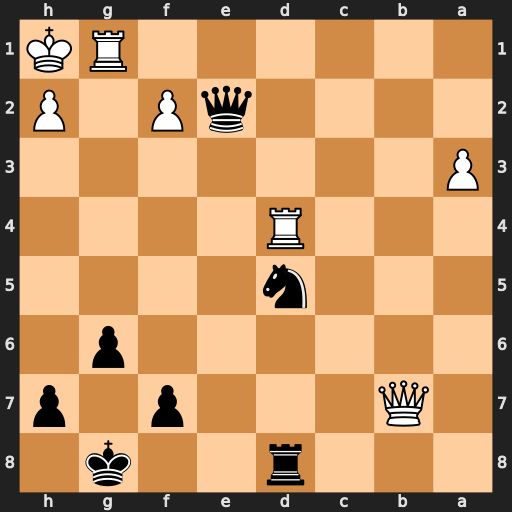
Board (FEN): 3r2k1/1Q3p1p/6p1/3n4/3R4/P7/4qP1P/6RK
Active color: b
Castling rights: -
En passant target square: -
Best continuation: Qf3+ Rg2 Re8